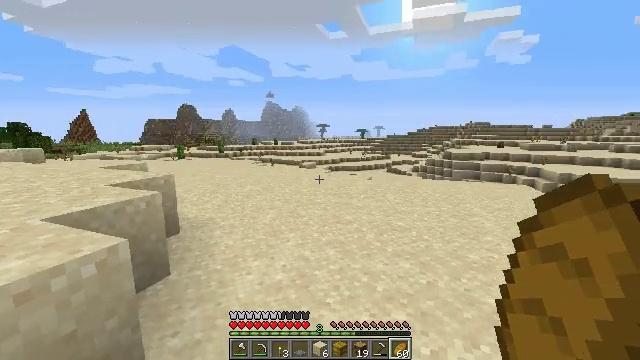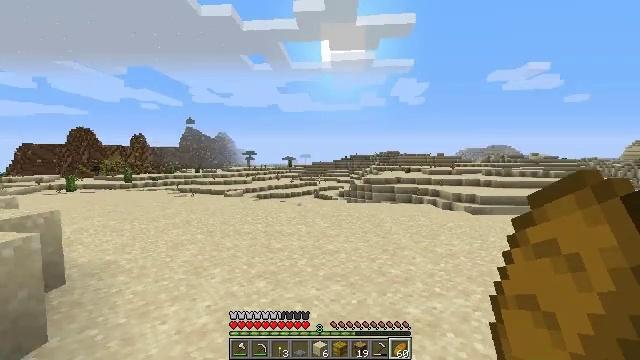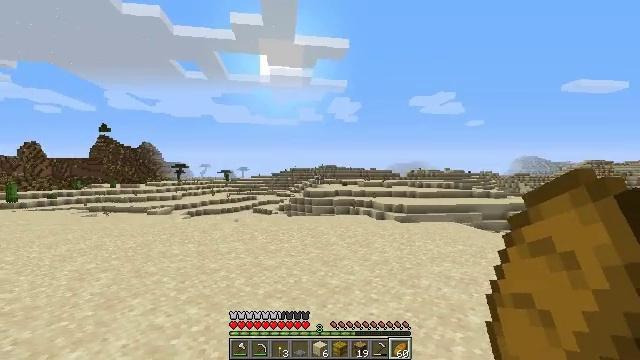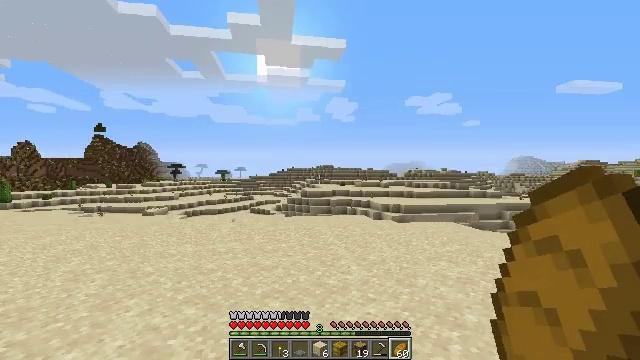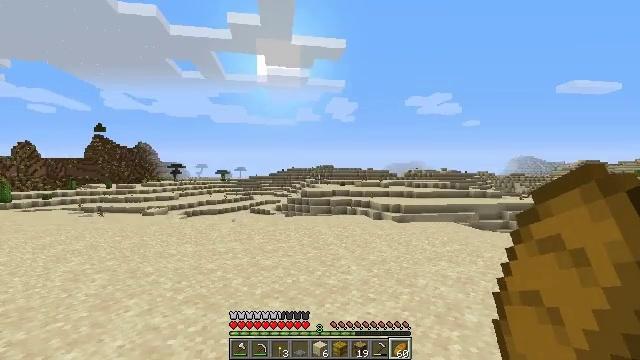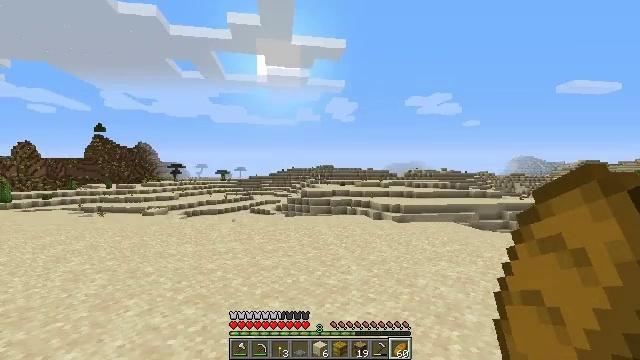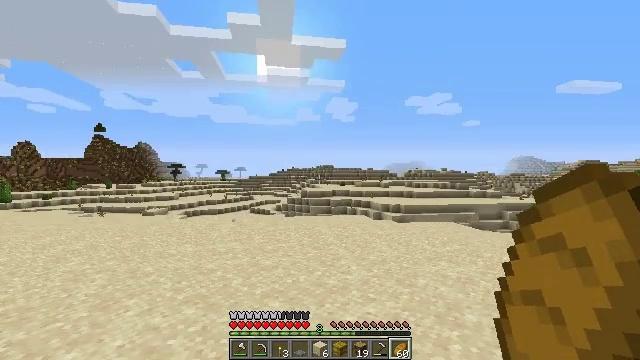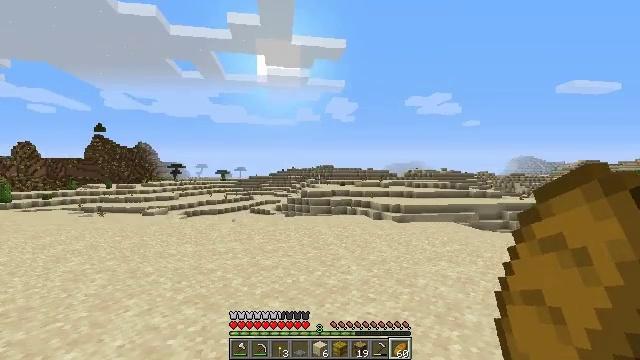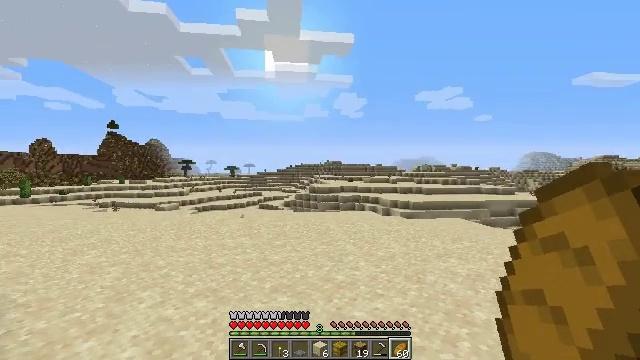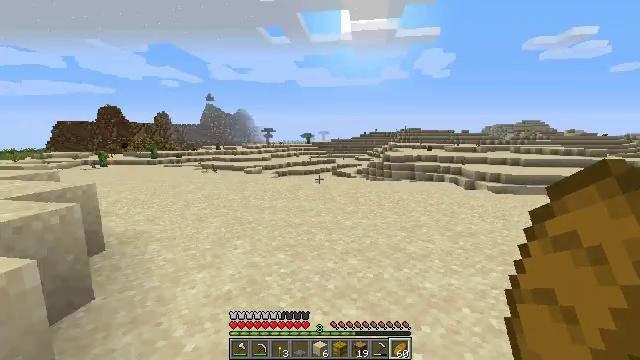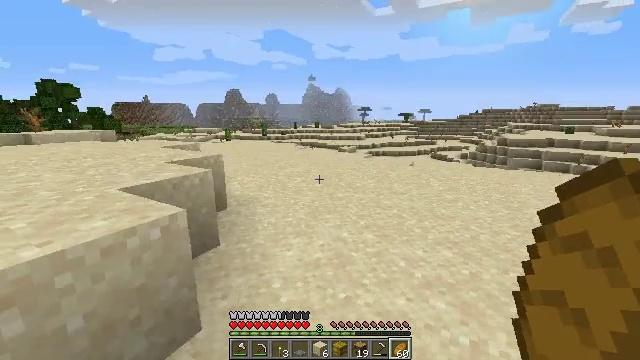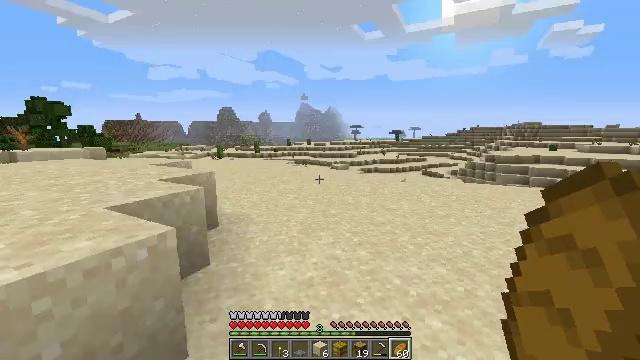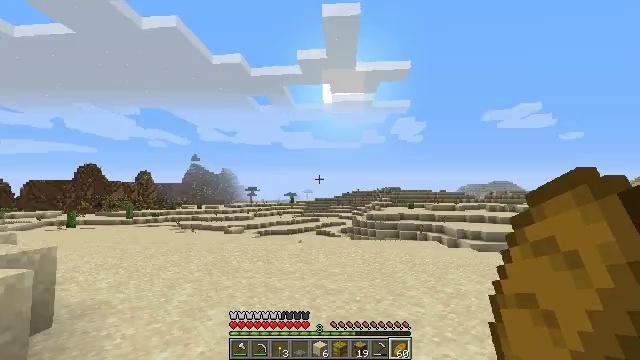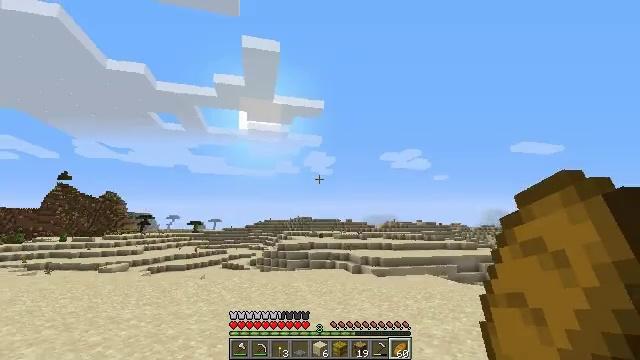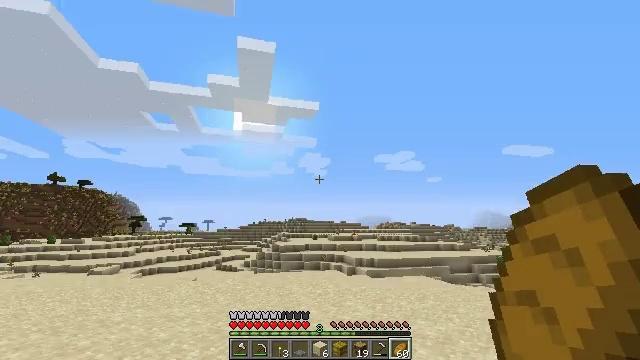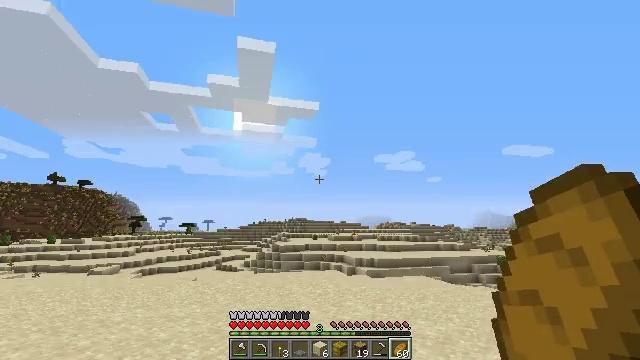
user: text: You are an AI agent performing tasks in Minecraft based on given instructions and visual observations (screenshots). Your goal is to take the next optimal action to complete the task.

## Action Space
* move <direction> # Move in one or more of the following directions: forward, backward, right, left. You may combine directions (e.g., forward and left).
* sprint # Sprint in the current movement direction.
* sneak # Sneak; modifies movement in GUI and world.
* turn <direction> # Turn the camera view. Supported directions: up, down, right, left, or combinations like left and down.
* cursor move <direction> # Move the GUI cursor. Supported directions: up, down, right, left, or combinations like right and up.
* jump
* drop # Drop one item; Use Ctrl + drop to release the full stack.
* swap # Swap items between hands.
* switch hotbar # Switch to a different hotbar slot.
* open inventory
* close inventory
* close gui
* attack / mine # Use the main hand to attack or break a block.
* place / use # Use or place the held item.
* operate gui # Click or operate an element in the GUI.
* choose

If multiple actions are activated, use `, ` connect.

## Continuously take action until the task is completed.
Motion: motion action
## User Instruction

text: Retrieve the brewing stand by breaking it.
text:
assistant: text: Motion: turn right and up
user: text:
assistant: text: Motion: turn right and up
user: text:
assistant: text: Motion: no_op
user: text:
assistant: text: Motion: no_op
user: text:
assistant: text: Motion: no_op
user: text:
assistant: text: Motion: no_op
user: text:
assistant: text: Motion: no_op
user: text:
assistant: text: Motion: turn left
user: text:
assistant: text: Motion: turn left and down
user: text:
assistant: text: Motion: turn left and down
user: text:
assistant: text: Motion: turn right and up
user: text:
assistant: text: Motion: turn right and up
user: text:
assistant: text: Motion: turn right and up
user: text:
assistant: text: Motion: turn right
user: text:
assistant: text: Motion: no_op
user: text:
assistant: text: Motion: move forward, turn left and down
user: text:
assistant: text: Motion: move forward, turn left and down
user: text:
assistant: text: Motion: move forward, sprint, turn left and down
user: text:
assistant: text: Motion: move forward, sprint, turn left and up
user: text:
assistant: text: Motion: move forward, sprint, turn left and up, jump
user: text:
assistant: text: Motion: move forward, sprint, jump
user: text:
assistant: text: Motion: move forward, sprint, jump
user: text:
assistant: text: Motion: move forward, sprint, jump
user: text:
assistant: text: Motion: move forward, sprint, jump
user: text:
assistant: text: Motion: move forward, sprint, jump
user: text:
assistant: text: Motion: move forward, sprint, turn left and down, jump
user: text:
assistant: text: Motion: move forward, sprint, turn left and down, jump
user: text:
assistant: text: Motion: move forward, sprint, turn left and down, jump
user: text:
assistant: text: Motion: move forward, sprint, turn left and down, jump
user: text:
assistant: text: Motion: move forward, sprint, jump